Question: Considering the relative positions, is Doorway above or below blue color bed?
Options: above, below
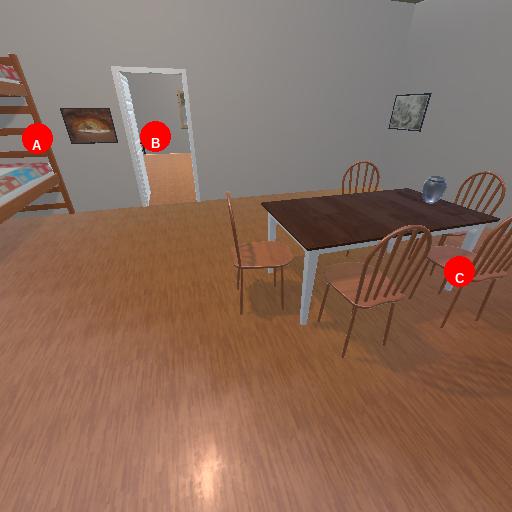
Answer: above